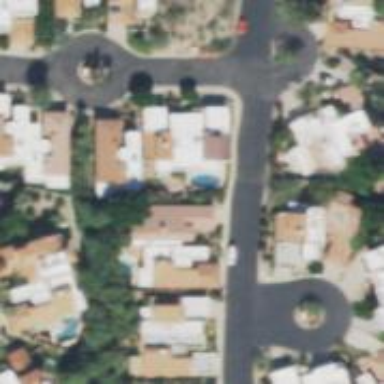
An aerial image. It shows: Asphalt road in residential area.